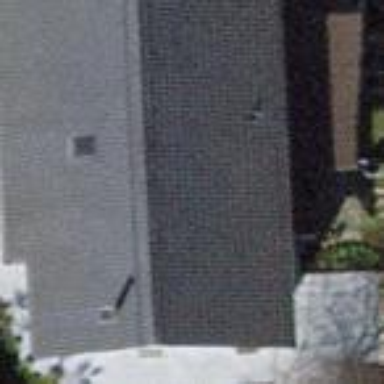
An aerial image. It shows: Detached building with gabled tile roof.